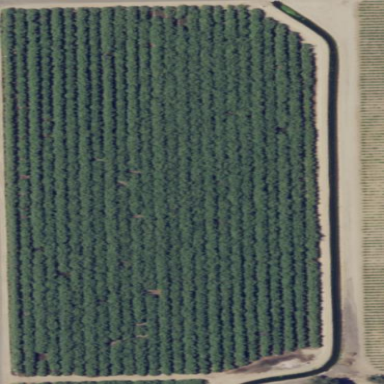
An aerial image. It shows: Almond orchard with rows of almond trees.